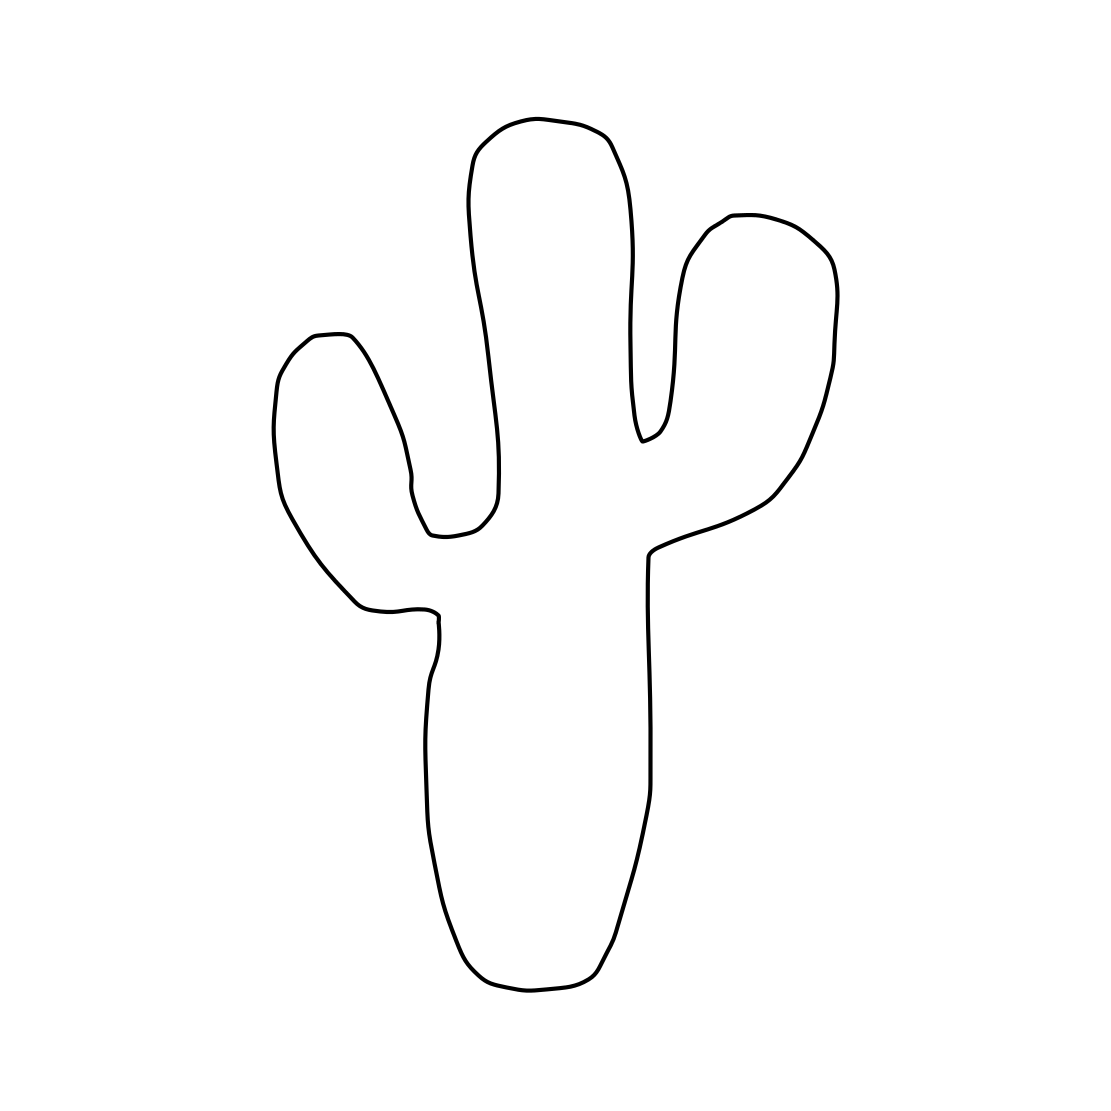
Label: cactus